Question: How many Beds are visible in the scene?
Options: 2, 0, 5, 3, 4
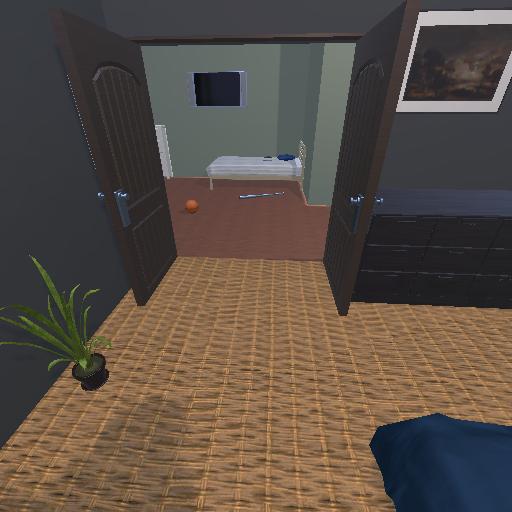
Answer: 2